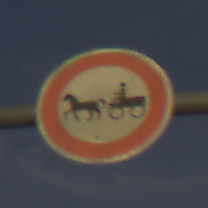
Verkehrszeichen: VerbotGespannfuhrwerke
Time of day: SunriseSunset
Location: Outdoor (Nature)
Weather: PartlyCloudy
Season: Summer
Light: Natural